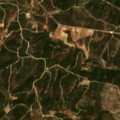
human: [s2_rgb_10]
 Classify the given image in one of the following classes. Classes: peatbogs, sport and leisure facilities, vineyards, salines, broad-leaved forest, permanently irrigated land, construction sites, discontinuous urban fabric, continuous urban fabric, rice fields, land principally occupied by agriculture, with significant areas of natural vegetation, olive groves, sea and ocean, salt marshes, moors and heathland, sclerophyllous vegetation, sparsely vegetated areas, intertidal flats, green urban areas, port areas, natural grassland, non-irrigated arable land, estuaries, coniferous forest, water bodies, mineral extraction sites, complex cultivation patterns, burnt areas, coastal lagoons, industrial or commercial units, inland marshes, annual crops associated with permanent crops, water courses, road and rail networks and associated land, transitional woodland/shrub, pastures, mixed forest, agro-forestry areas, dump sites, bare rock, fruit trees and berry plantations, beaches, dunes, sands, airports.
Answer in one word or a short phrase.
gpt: land principally occupied by agriculture, with significant areas of natural vegetation, coniferous forest, transitional woodland/shrub